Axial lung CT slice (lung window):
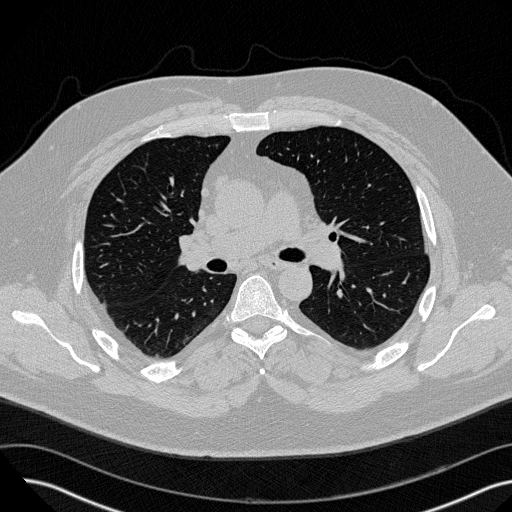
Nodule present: no